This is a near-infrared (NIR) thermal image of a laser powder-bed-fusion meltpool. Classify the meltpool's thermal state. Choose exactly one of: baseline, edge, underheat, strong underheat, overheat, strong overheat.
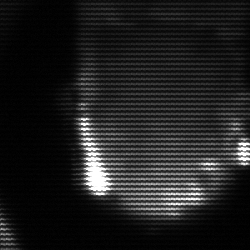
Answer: baseline